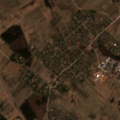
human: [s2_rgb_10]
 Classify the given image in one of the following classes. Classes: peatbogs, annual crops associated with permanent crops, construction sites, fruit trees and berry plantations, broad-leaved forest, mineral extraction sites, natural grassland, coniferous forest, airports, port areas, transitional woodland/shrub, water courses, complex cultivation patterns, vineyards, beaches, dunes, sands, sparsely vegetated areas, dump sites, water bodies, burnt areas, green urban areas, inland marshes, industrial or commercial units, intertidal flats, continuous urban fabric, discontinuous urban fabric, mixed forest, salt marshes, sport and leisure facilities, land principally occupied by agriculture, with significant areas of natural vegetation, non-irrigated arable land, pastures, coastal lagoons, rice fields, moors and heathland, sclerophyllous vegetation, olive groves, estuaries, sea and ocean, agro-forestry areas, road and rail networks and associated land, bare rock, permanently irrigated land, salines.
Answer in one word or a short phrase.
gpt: discontinuous urban fabric, non-irrigated arable land, pastures, complex cultivation patterns, land principally occupied by agriculture, with significant areas of natural vegetation, coniferous forest